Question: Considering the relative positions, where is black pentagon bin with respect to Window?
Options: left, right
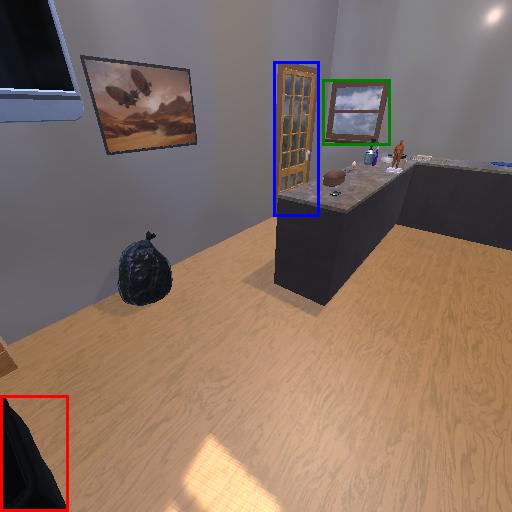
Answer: left